Question: I have pretty simple layout, look:
'''
<Grid>
<Grid.ColumnDefinitions>
<ColumnDefinition Width="*" MinWidth="200"></ColumnDefinition>
<ColumnDefinition Width="5"></ColumnDefinition>
<ColumnDefinition Width="Auto" MinWidth="50"></ColumnDefinition>
</Grid.ColumnDefinitions>
<Border Grid.Column="0"
BorderBrush="Red"
BorderThickness="2">
<!-- Any picture-->
<Image Source="/Resources/PreviewTest.png">
</Border>
<GridSplitter Grid.Column="1"
Width="5"
HorizontalAlignment="Center"
VerticalAlignment="Stretch"
ResizeBehavior="PreviousAndNext"></GridSplitter>
<Expander Grid.Column="2"
ExpandDirection="Left"
BorderBrush="RoyalBlue"
BorderThickness="2">
<!-- Any picture-->
<Image Source="/Resources/PreviewTest.png">
</Expander>
</Grid>
'''
The problem: when I'm dragging 'GridSplitter' to left, right column goes out from window border as shown on animation. I found that it happens when width of third column is set as "Auto" ('Width="Auto"'). If I set 'Width="*"' 'GridSplitter' works fine and third 'Column' doesn't go out from window border. So why when 'Width="Auto"' it happens?

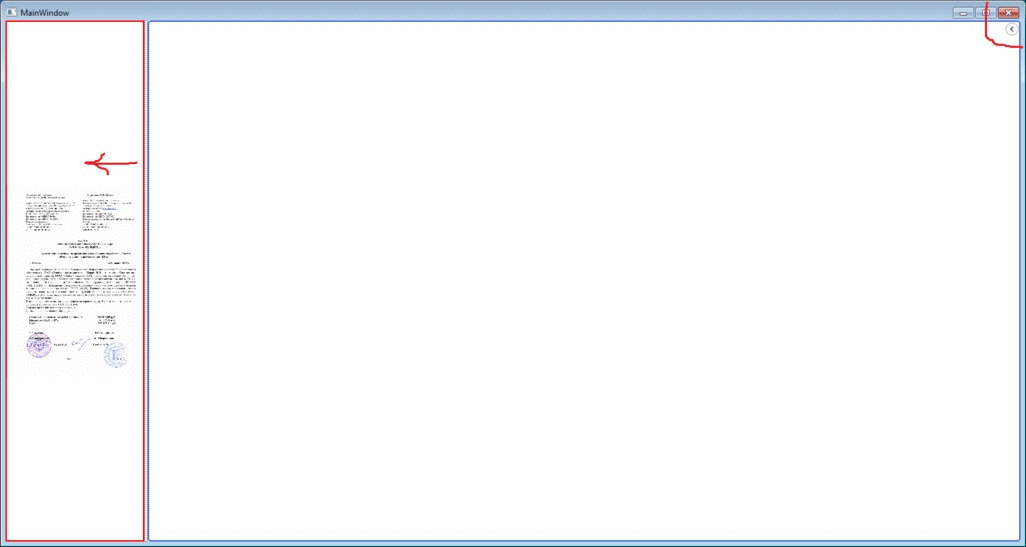
Answer: Your problem is caused by the fact that one of your 'ColumnDefinition's is set to 'Auto'. What is happening is that when the first column reaches its 'MinWidth' value, it can't get any smaller. However, if you keep moving the 'GridSlitter', then the right column has to grow. Seeing as you let it grow to any size, you get your current problem.
All that you need to do to fix it is to set the right 'ColumnDefinition.Width' property to the '*' value as well. In this way, it can't grow out of the 'Grid' any more. If you need to, you can control the end sizes of the columns using the 'ColumnDefinition.MaxWidth' property. Try this:
'''
<Grid>
<Grid.ColumnDefinitions>
<ColumnDefinition Width="*" MinWidth="200" />
<ColumnDefinition Width="5" />
<ColumnDefinition Width="*" MinWidth="50" />
</Grid.ColumnDefinitions>
<Border Grid.Column="0" BorderBrush="Red" BorderThickness="2">
<Image Source="/Resources/PreviewTest.png" />
</Border>
<GridSplitter Grid.Column="1" Width="5" HorizontalAlignment="Center" VerticalAlignment="Stretch" ResizeBehavior="BasedOnAlignment" />
<Expander Grid.Column="2" ExpandDirection="Left" BorderBrush="RoyalBlue" BorderThickness="2">
<Image Source="/Resources/PreviewTest.png" />
</Expander>
</Grid>
'''